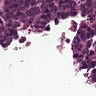
Metastatic tissue present: no